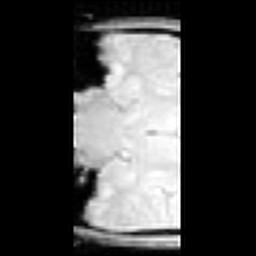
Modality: inplaneT1
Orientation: coronal
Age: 25
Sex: male